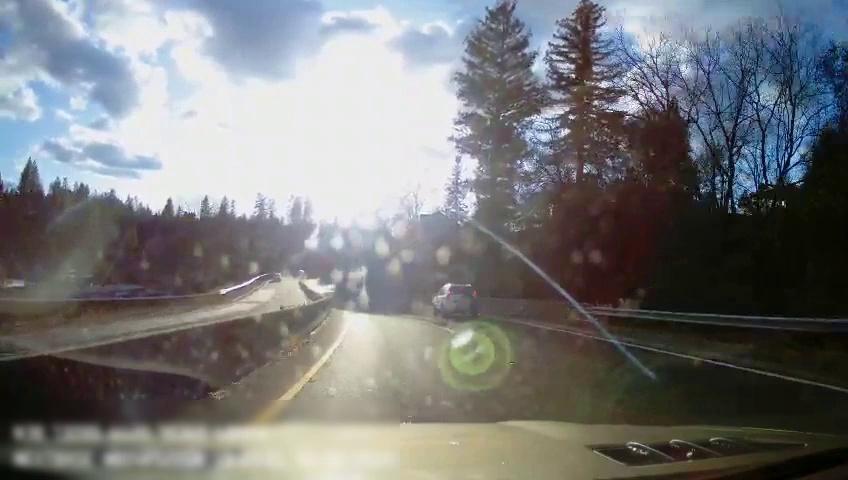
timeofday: Day
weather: Sunny
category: Drivable Space
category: Drivable Space
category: Vehicles | SUV
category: Vehicles | Car
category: Lanes | Current Lane
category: Lanes | Current Lane
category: Lanes | Alternate Lane